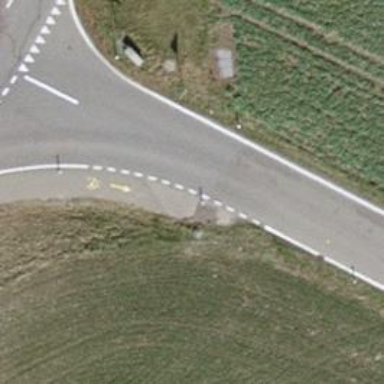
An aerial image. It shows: Tertiary road with asphalt surface. There is track for cyclists on the left side.